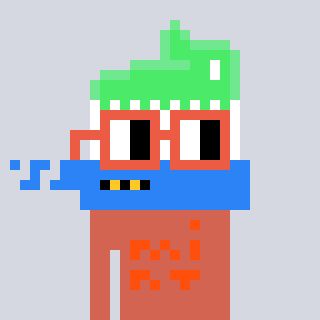
a pixel art character with square orange glasses, a toothbrush-shaped head and a peachy-colored body on a cool background